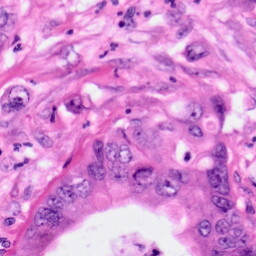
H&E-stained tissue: Pancreatic